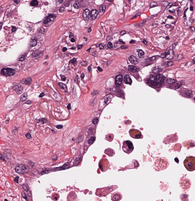
Tumor epithelial tissue: yes
Tumor-associated stroma tissue: yes
Normal tissue: no